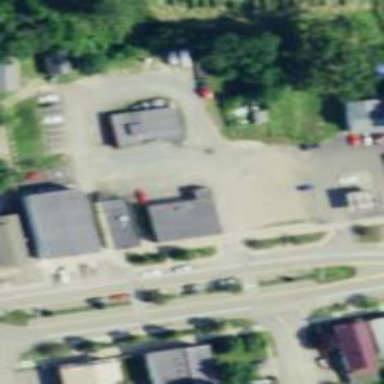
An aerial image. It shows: Post office.